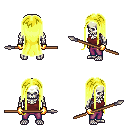
a pixel art fantasy rpg character, male body template, skeleton, maroon pirate shirt, magenta pants, gold extra-long hairstyle, gold gloves, spear, four views (front, back, left, right), 2x2 character sprite sheet, small pixel art, hard edges, no anti-aliasing